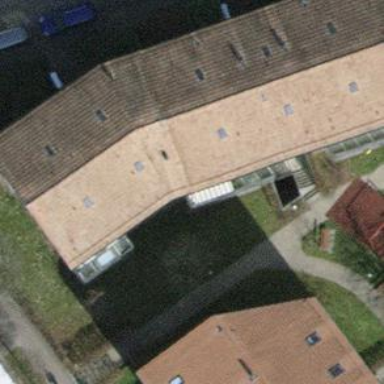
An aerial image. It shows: Gabled roof on building that houses apartments.